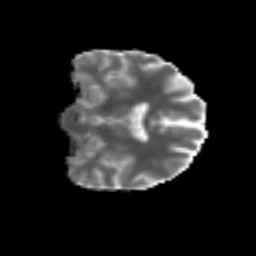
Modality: MD
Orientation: coronal
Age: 64
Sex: male
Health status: ill
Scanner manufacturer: siemens
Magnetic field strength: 3 T
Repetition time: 8.7 s
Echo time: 0.11 s